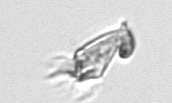
Label: Paratontonia_gracillima